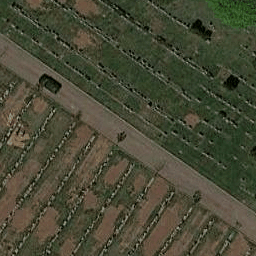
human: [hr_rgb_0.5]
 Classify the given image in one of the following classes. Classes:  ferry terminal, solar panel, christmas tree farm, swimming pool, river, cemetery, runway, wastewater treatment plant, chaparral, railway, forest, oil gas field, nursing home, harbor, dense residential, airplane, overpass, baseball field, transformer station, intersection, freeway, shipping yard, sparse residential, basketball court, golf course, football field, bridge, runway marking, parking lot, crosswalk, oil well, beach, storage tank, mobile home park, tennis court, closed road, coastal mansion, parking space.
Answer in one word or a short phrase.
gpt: cemetery